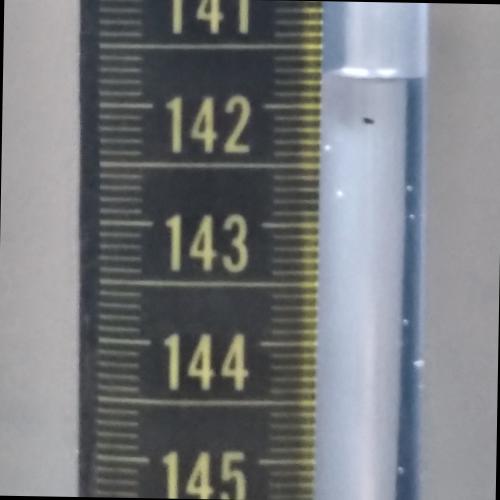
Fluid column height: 141.7 cm